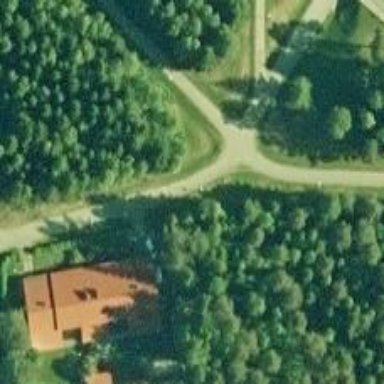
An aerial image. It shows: Asphalt cycleway.